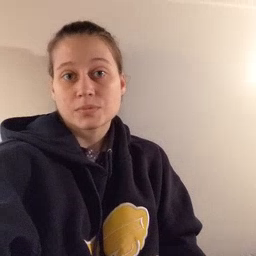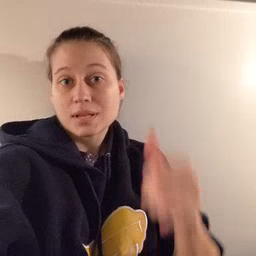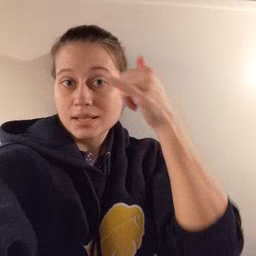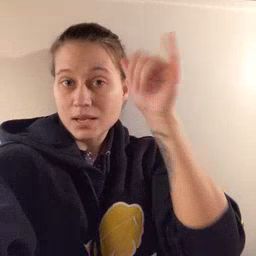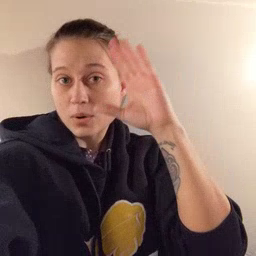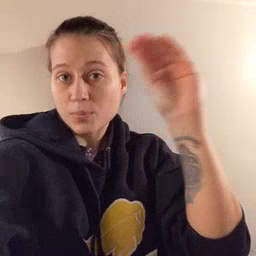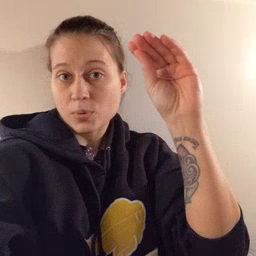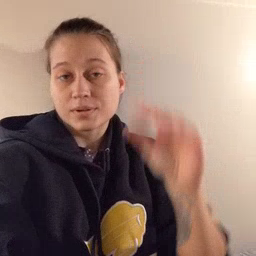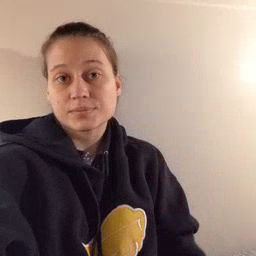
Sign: cowboy